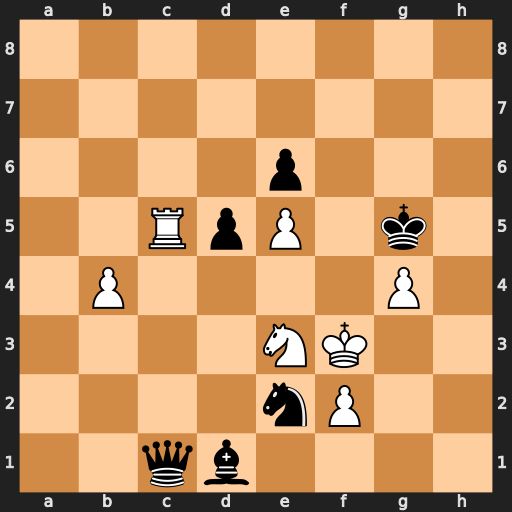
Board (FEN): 8/8/4p3/2RpP1k1/1P4P1/4NK2/4nP2/2qb4
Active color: w
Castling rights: -
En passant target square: -
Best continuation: Rxc1 Nxc1+ Nxd1